Question: I am creating a 3 facet plot with 'ggplot' with the following data
'''
library(ggplot2)
test<-as.data.frame(c(1,2,3,4,1,2,3,4,1,2,3,4))
colnames(test)<-"e12"
test$e23<-c(NaN,NaN,NaN,NaN,2,3,4,5,2,3,4,5)
test$e34<-c(NaN,NaN,NaN,NaN,NaN,NaN,NaN,NaN,3,4,5,6)
test$Age<-c(1,2,3,4,1,2,3,4,1,2,3,4)
test$facet<-c(1,1,1,1,2,2,2,2,3,3,3,3)
ggplot(test, aes(x=Age)) +
facet_grid( ~ facet) +
geom_line(aes(y = e12), size=0.25, colour="red", linetype="dashed") +
geom_point(aes(y = e12), size=2.5, shape=21, fill="red", colour=NA) +
geom_line(aes(y = e23), size=0.25, colour="blue", linetype="dashed") +
geom_point(aes(y = e23), size=2.5, shape=21, fill="blue", colour=NA) +
geom_line(aes(y = e34), size=0.25, colour="green", linetype="dashed") +
geom_point(aes(y = e34), size=2.5, shape=21, fill="green", colour=NA) +
annotate("pointrange", x=3.05, y=6.1, ymin=6.1, ymax=6.1, colour="red", size=0.5) +
annotate("segment", x=2.8, xend=3.4, y=6.1, yend=6.1, colour="red", size=0.5, linetype="dashed") +
annotate("text", x=3.6, y=6.1, parse=T, label="e[1%;%2]", size=3.1, family="Calibri", colour="black") +
theme(strip.text = element_text(face="bold", size=rel(1)),
strip.background = element_rect(fill="white", colour="white", size=1)) +
scale_x_continuous(limits=c(0.5,4.5), breaks=seq(1, 4, 1), minor_breaks=seq(1, 4, 1), expand = c(0, 0)) +
scale_y_continuous(limits=c(0,6.5), breaks=seq(0, 6.5, 1), minor_breaks=seq(0,6.5,0.2), expand = c(0, 0))
'''
However, this poses 2 problems:
1. I would like the annotations (pointrange, segment and text) to appear in just one facet. I have seen how to create a dataframe to annotate only text in a single facet, but would like to know if this is possible for segments and pointranges.
2. The text should read e1;2 with 1;2 in subscript - although putting the ";" in plotmath causes errors.

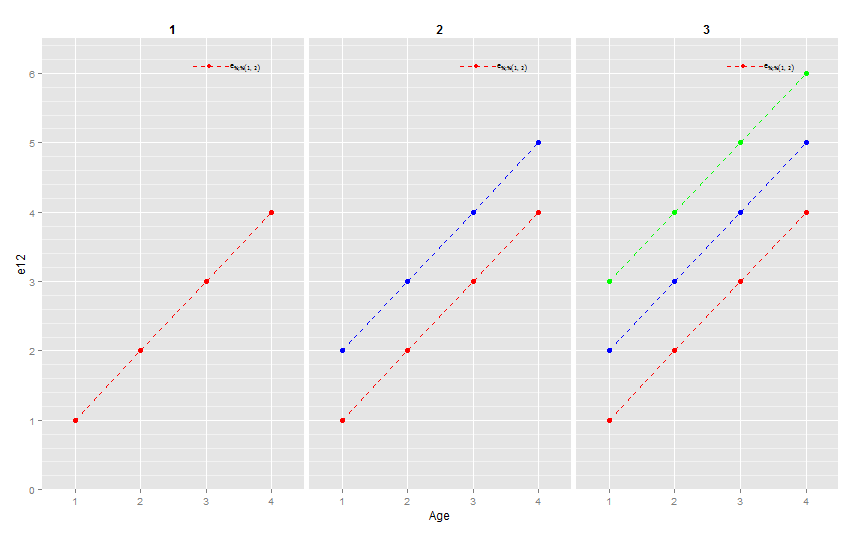
Answer: To produce the plot exactly as you want it might be difficult, but often it is good not to mess to much around with details of ggplot. So I can show you how to produce the following plot:

The way you are using gpgplot is not how it is (as far as I understand) intended to be used. You are writing a command for each line that you want to plot. But the idea of ggplot is to put all the data into a data frame and then map columns of the data frame to graphical elements. You might find the following resources helpful: the <URL>, where you find tons of good examples with ggplot2.
The first step is thus to prepare the data such that the plot can be done. Assuming that 'test' is defined as in your example, the following code will format the data appropriately:
'''
library(reshape2)
plot.test <- melt(test,id=c("Age","facet"))
plot.test <- subset(plot.test,!is.na(value))
'''
Look at 'plot.test' and the documentation of 'melt' to understand this step better. The first line puts the data in a different shape. Instead of one column per curve (e_12,e_23,e_34), you then have one column with all the values and a column that indicates, to which curve the value belongs. The second line then throws away all the undefined values, which are not needed.
Now that the data is ready, the plot can be produced as follows:
'''
e.labs <- c(expression(e["1;2"]),expression(e["2;3"]),expression(e["3;4"]))
ggplot(plot.test,aes(x=Age,y=value,colour=variable)) +
facet_grid(.~facet) +
geom_line(size=0.25, linetype="dashed") +
geom_point(size=2.5) +
theme(strip.text = element_text(face="bold", size=rel(1)),
strip.background = element_rect(fill="white", colour="white", size=1),
legend.position=c(0.93,0.15)) +
scale_colour_discrete(labels=e.labs)
'''
As you see, 'geom_line' and 'geom_point' both need only be called once. The mapping of the data is done inside the 'ggplot' command. It says that the variable 'Age' should be used as the x-axis, and the variable 'value' (which contains the data from the columns 'e_12' etc. from your original data frame) should be used as the y-axis. The column 'variable', which states whether the data comes from the 'e_12', 'e_23', or 'e_34' column, is used to set different colours. Since theses mappings are the same for points and lines, they can be defined globally in 'ggplot()' instead of inside the 'geom_' functions.
If you use 'ggplot' correctly, that is by assigning columns to graphical objects, legends are produced automatically. The code contains only two statements to customize the legend: 'scale_colour_discrete' is used to change the labels in the legend, 'legend.position' inside 'theme' is used to move the legend on the plot as you requested.
If you also wanted to replace the y-axis labels and the legend title by something meaningful, you can use the 'labs' function. Simply add the following to your plot
'''
+ labs(y="my y label",colour="my legend title")
'''
I have not bothered to include your customisation of the x- and y-axis, as it seems that you already know how to do this.